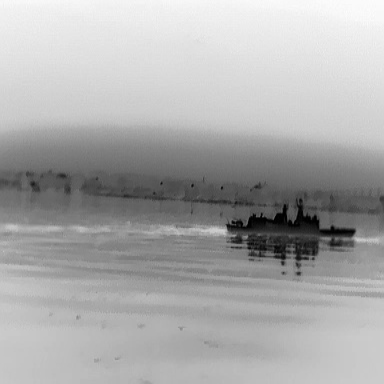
There is a warship in the infrared image.